Question: This is all in 3d space.
I have a shape defined by a point cloud. I have also created a surface structure (faces and vertices) that MATLAB can display.
I am now trying to draw planes through the shape (see picture below). The plane is defined as normal to the midpoint between point i and i+1 on the top line. My big picture goal is to find all the points on/near each plane (say with distance < x).

But first I want to visualise all these planes to check for overlap within the shape but I'm not sure how to restrict the plane to being within (or at least close to) the shape. I'm guessing I have to define it in meshgrid but I can't find any clues online.
Any ideas?
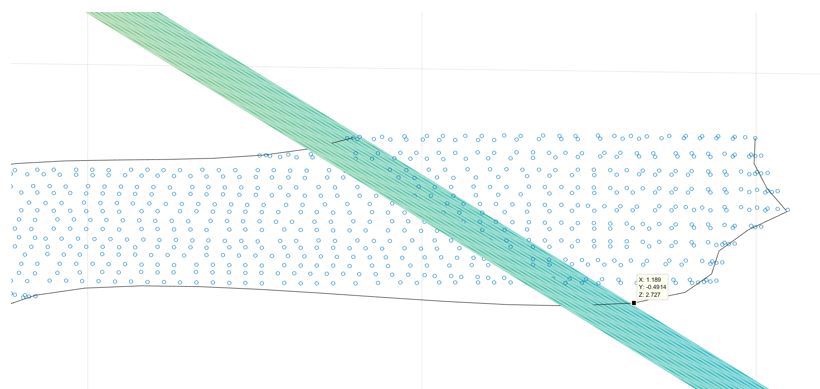
Answer: One basic idea is to simply throw away those points of the plane you are plotting, that are not within the convex hull of your data points. You would set the values of these points in your plot to 'NaN', as this will prevent them from being shown.
I couldn't find a builtin function to check if a point is inside a convex hull. So your options are:
- 'isInsideHull'- <URL>
## How to abuse scatteredInterpolant
'''
%% Your points and plane
% Random points
P = rand(400, 3);
% Random Plane
[X,Y] = ndgrid(linspace(-0.25, 1.25, 100));
Z = 3*X + 0.3*Y - 2;
%% Compute functions that are the x/y/z-identity inside the hull and 'NaN' outside.
hull = unique(convhull(P)); % To make the call of scatteredInterpolant more efficient
insideHull = @(dim) scatteredInterpolant(P(hull,1), P(hull,2), P(hull,3), ...
P(hull,dim), 'linear', 'none');
[insideHx, insideHy, insideHz] = deal(insideHull(1), insideHull(2), insideHull(3));
%% Plot the data points P
plot3(P(:,1), P(:,2), P(:,3), 'x');
hold on;
%% Plot the points of the plane, that are inside the convex hull of P
surf(insideHx(X,Y,Z), insideHy(X,Y,Z), insideHz(X,Y,Z));
'''
So instead of the whole plane, you will just get the facets, that are within the convex hull.

## Other approaches:
You could also try one of the following:
- <URL>